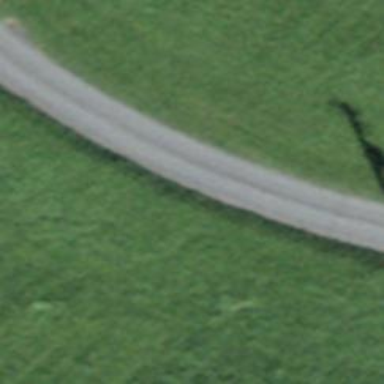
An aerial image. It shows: Unclassified road.